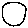
Label: circle